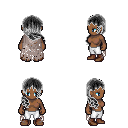
a pixel art fantasy rpg character, female body template, human, dark skin, gray tattered cape, white pants, gray right-swept hairstyle, brown shoes, four views (front, back, left, right), 2x2 character sprite sheet, small pixel art, hard edges, no anti-aliasing